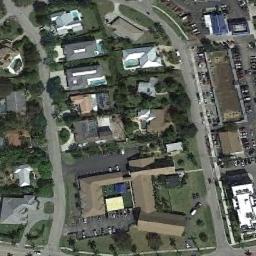
Label: residential